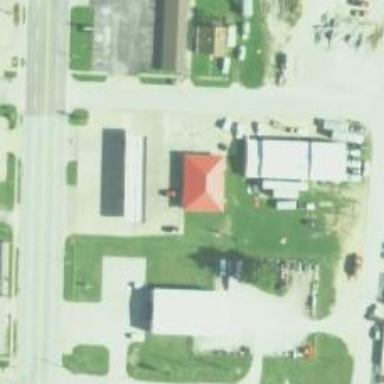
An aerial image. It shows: Convenience shop.